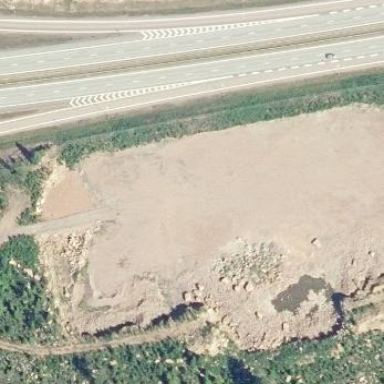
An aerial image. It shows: Quarry area.